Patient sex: M
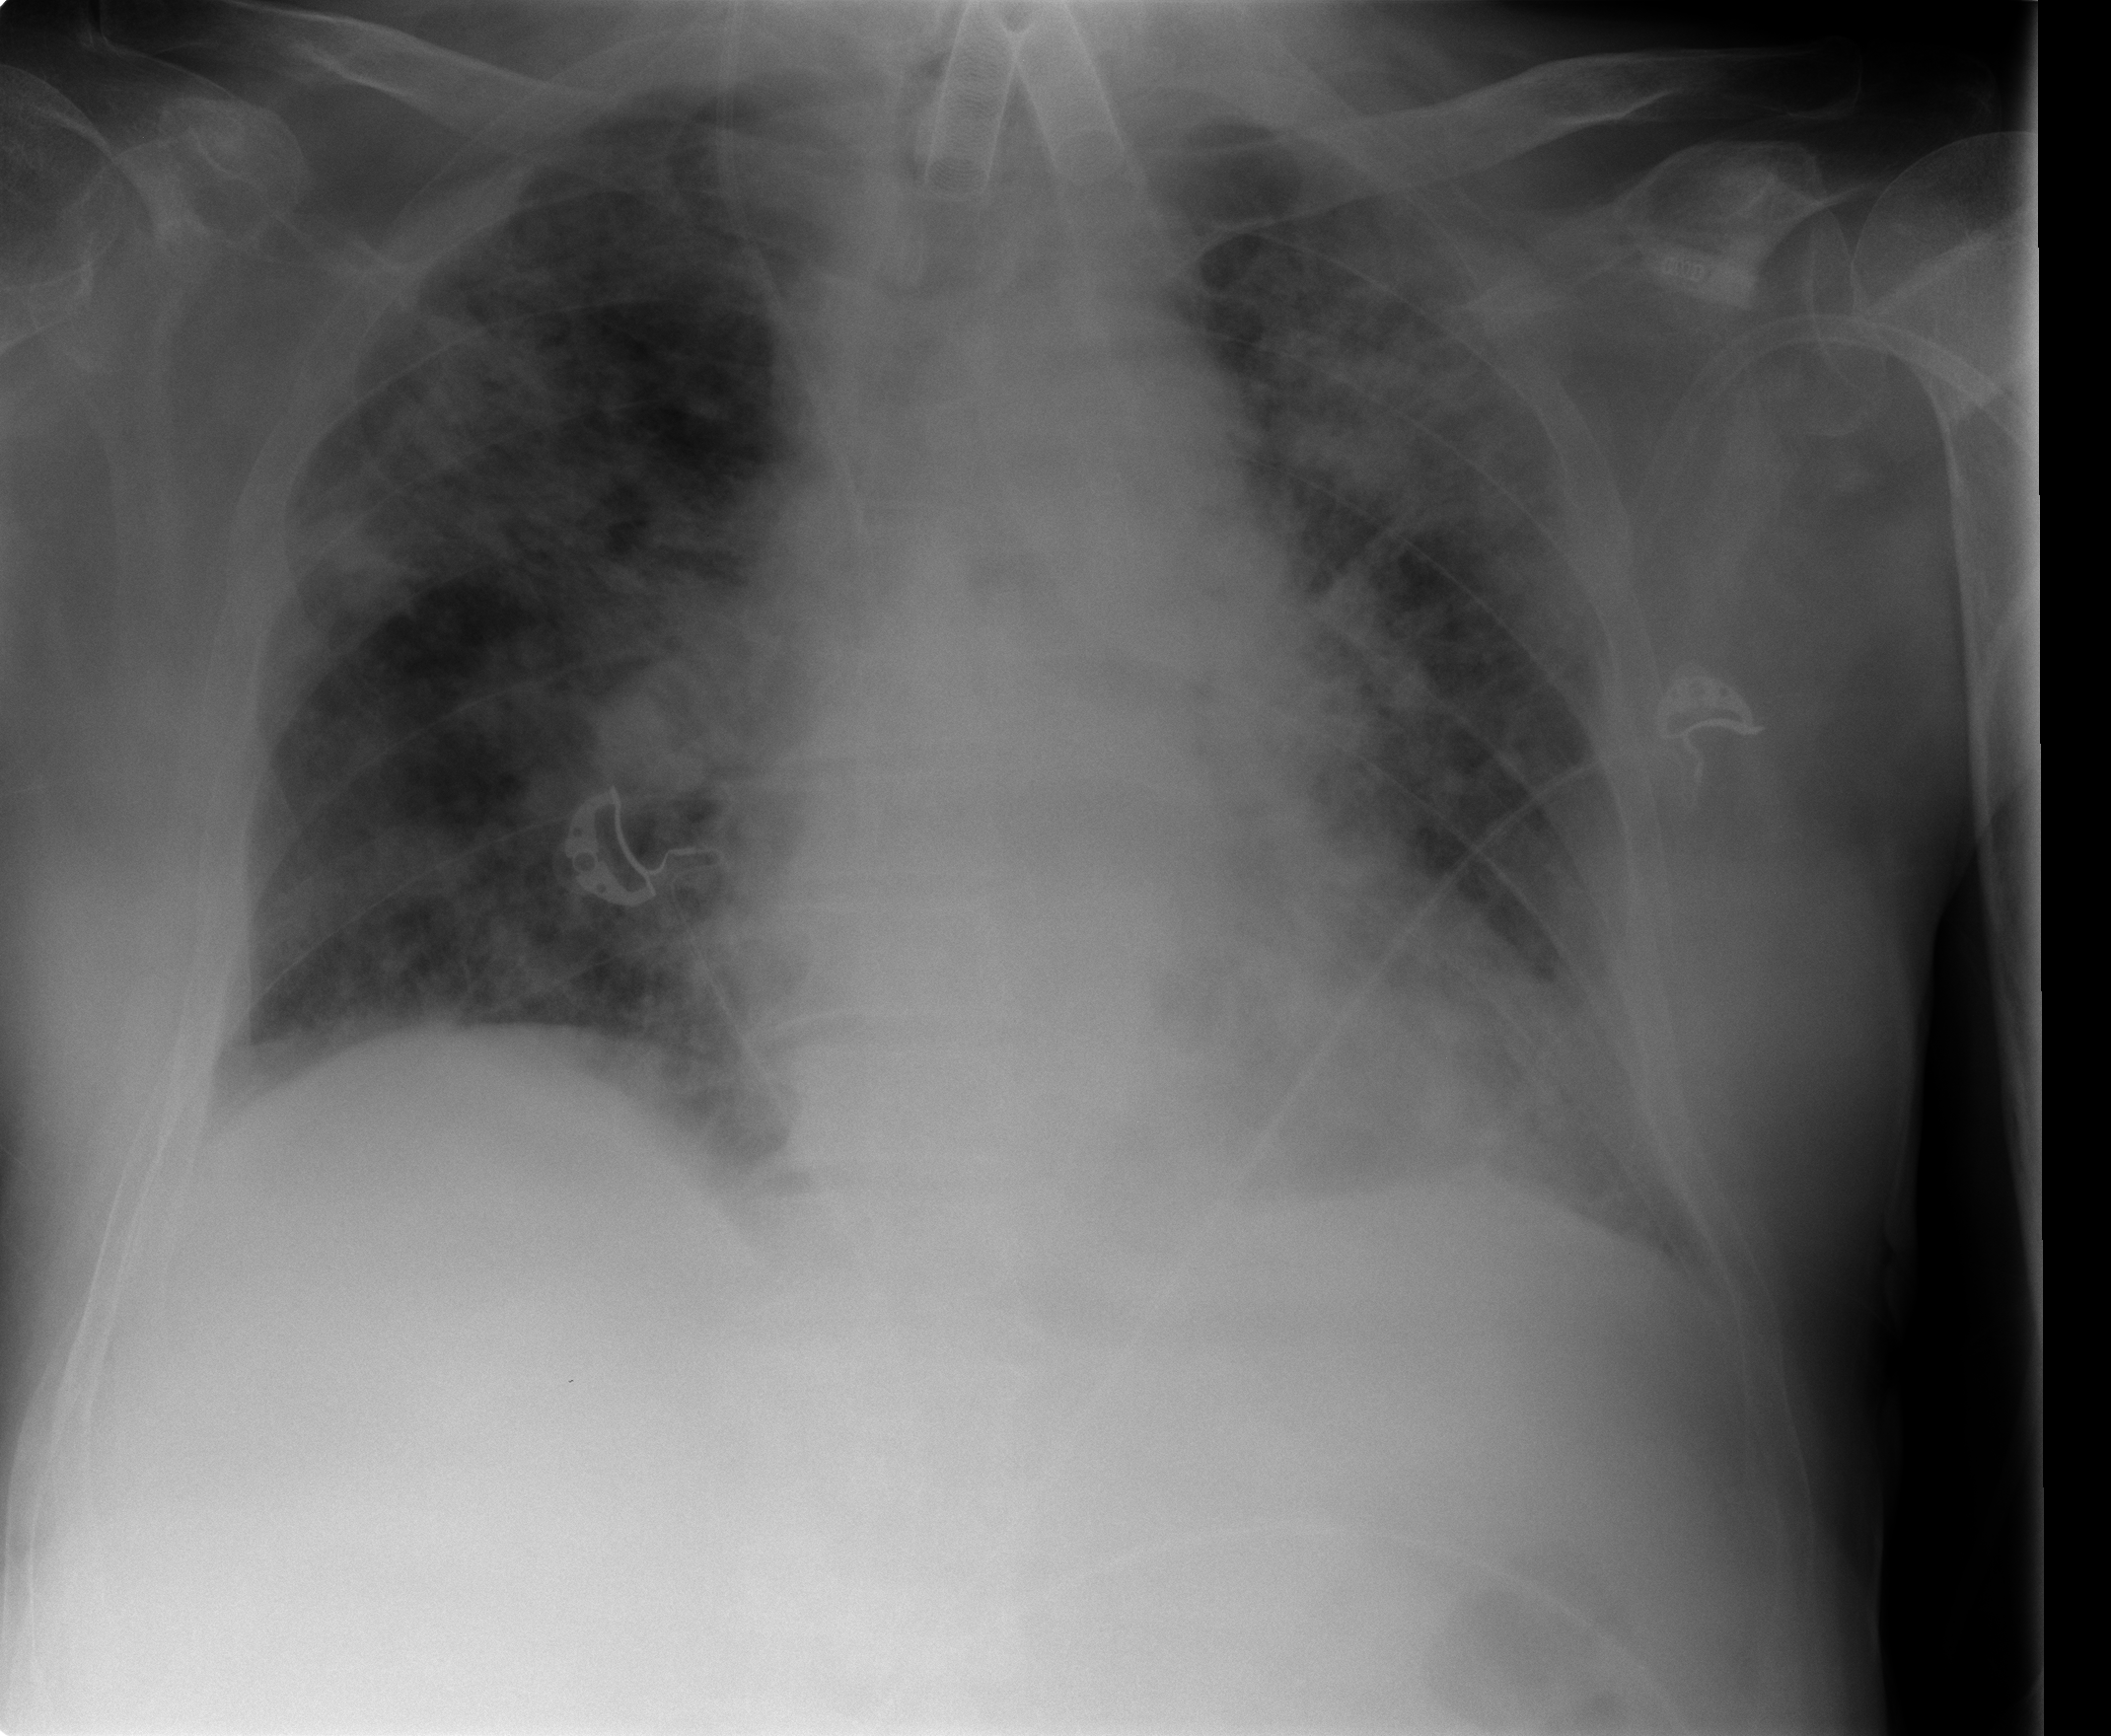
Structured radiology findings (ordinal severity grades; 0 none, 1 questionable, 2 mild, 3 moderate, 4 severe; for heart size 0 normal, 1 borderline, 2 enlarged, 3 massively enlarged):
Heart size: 0
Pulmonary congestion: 2
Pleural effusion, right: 0
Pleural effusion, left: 0
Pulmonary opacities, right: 3
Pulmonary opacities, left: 3
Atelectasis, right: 2
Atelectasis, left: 2